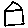
Label: house